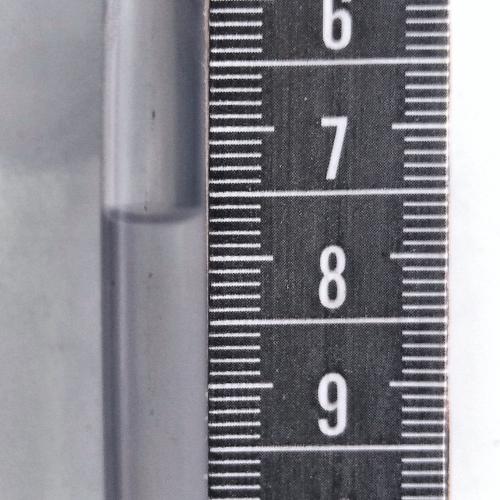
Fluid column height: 7.7 cm